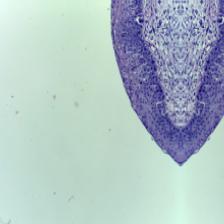
Diagnosis: Normal